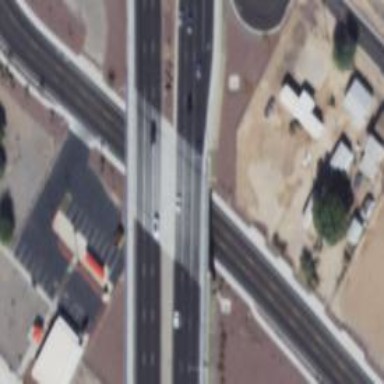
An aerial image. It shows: Bridge crossing over highway trunk expressway.